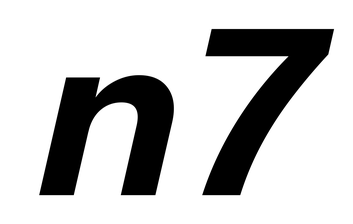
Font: InstrumentSans-Italic_Bold_Italic